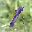
Label: 1